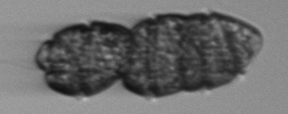
Label: Margalefidinium